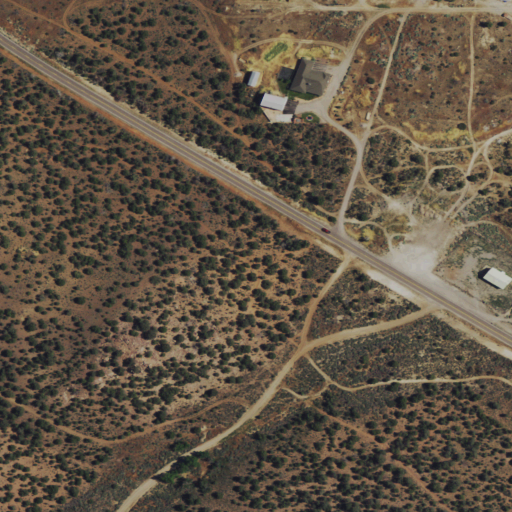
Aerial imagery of valley in Nevada named Slaughterhouse Canyon containing shrub, open development, evergreen forest, low intensity development, and medium intensity development